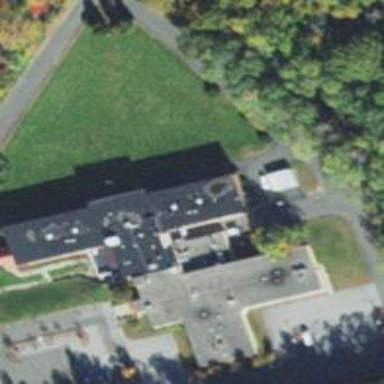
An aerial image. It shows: Nursing home building.